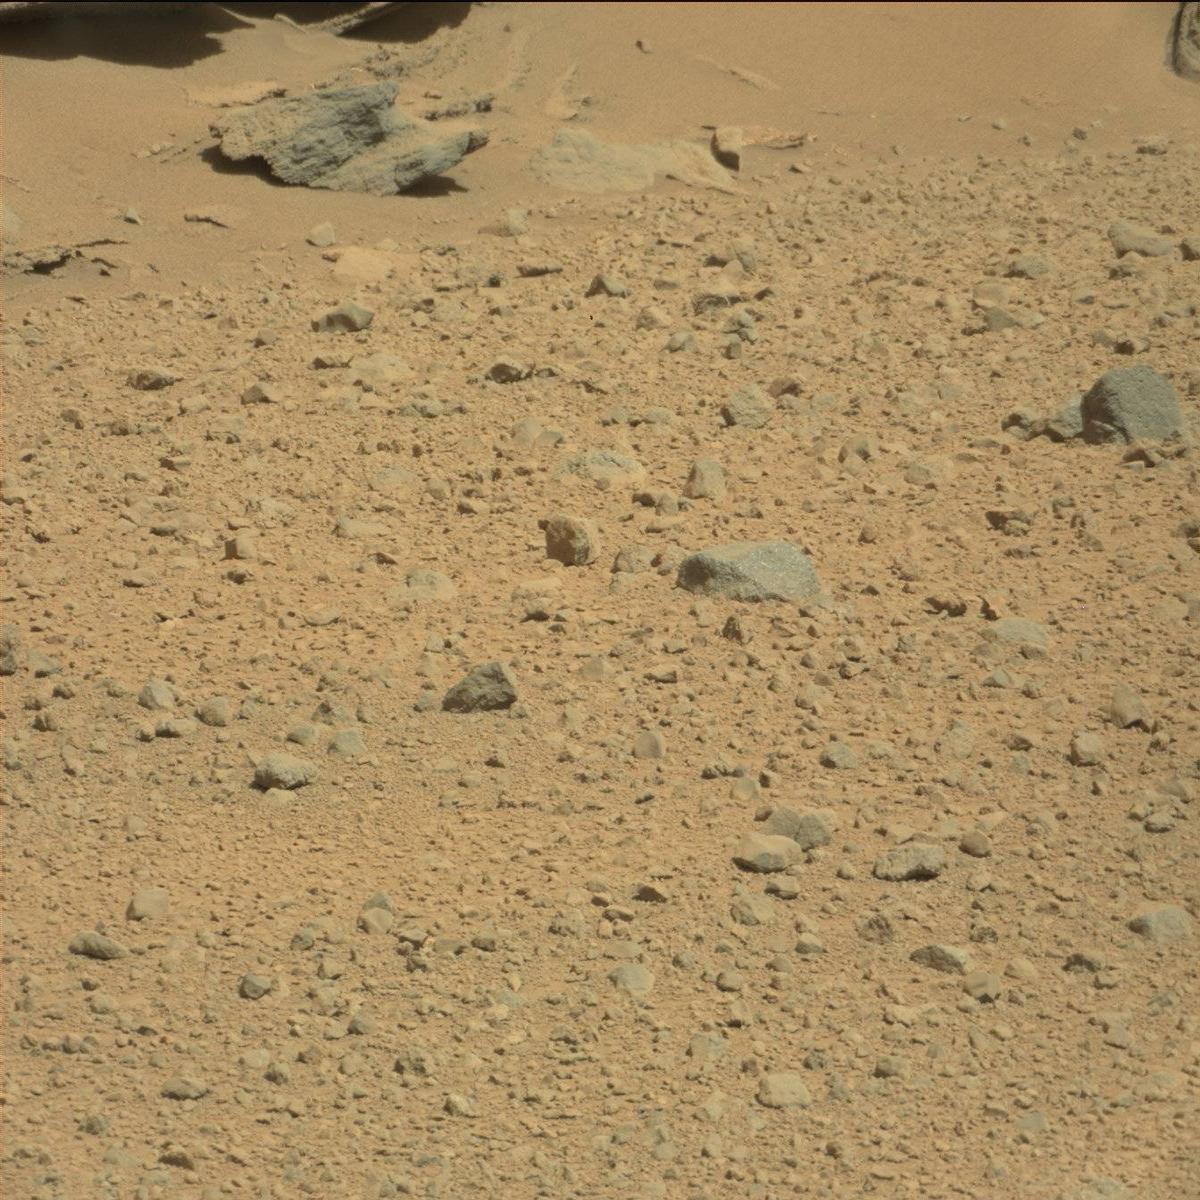
Terrain classes present: Bedrock, Rock, Sand / Soil